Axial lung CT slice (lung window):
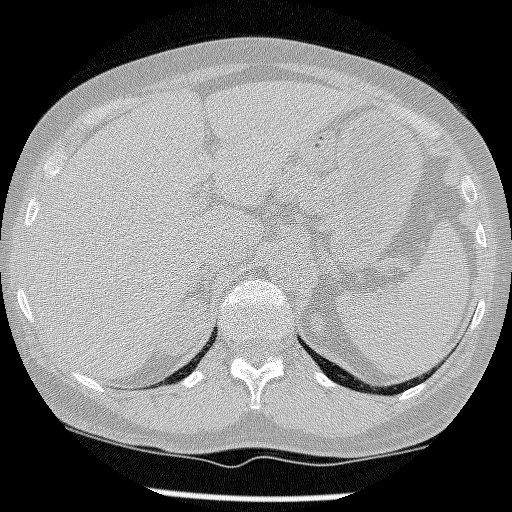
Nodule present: no